Interaction volume radius: 5 \u00c5
Interaction volume height: 20 \u00c5
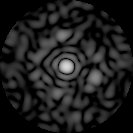
Disorder parameter: 0.8424